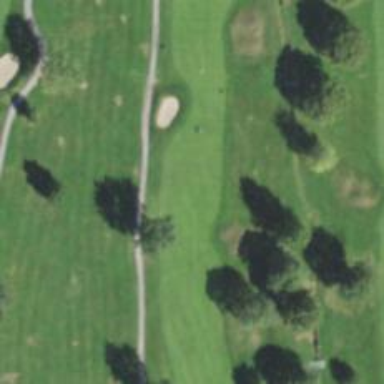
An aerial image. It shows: Golf hole.